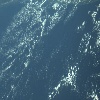
Label: water